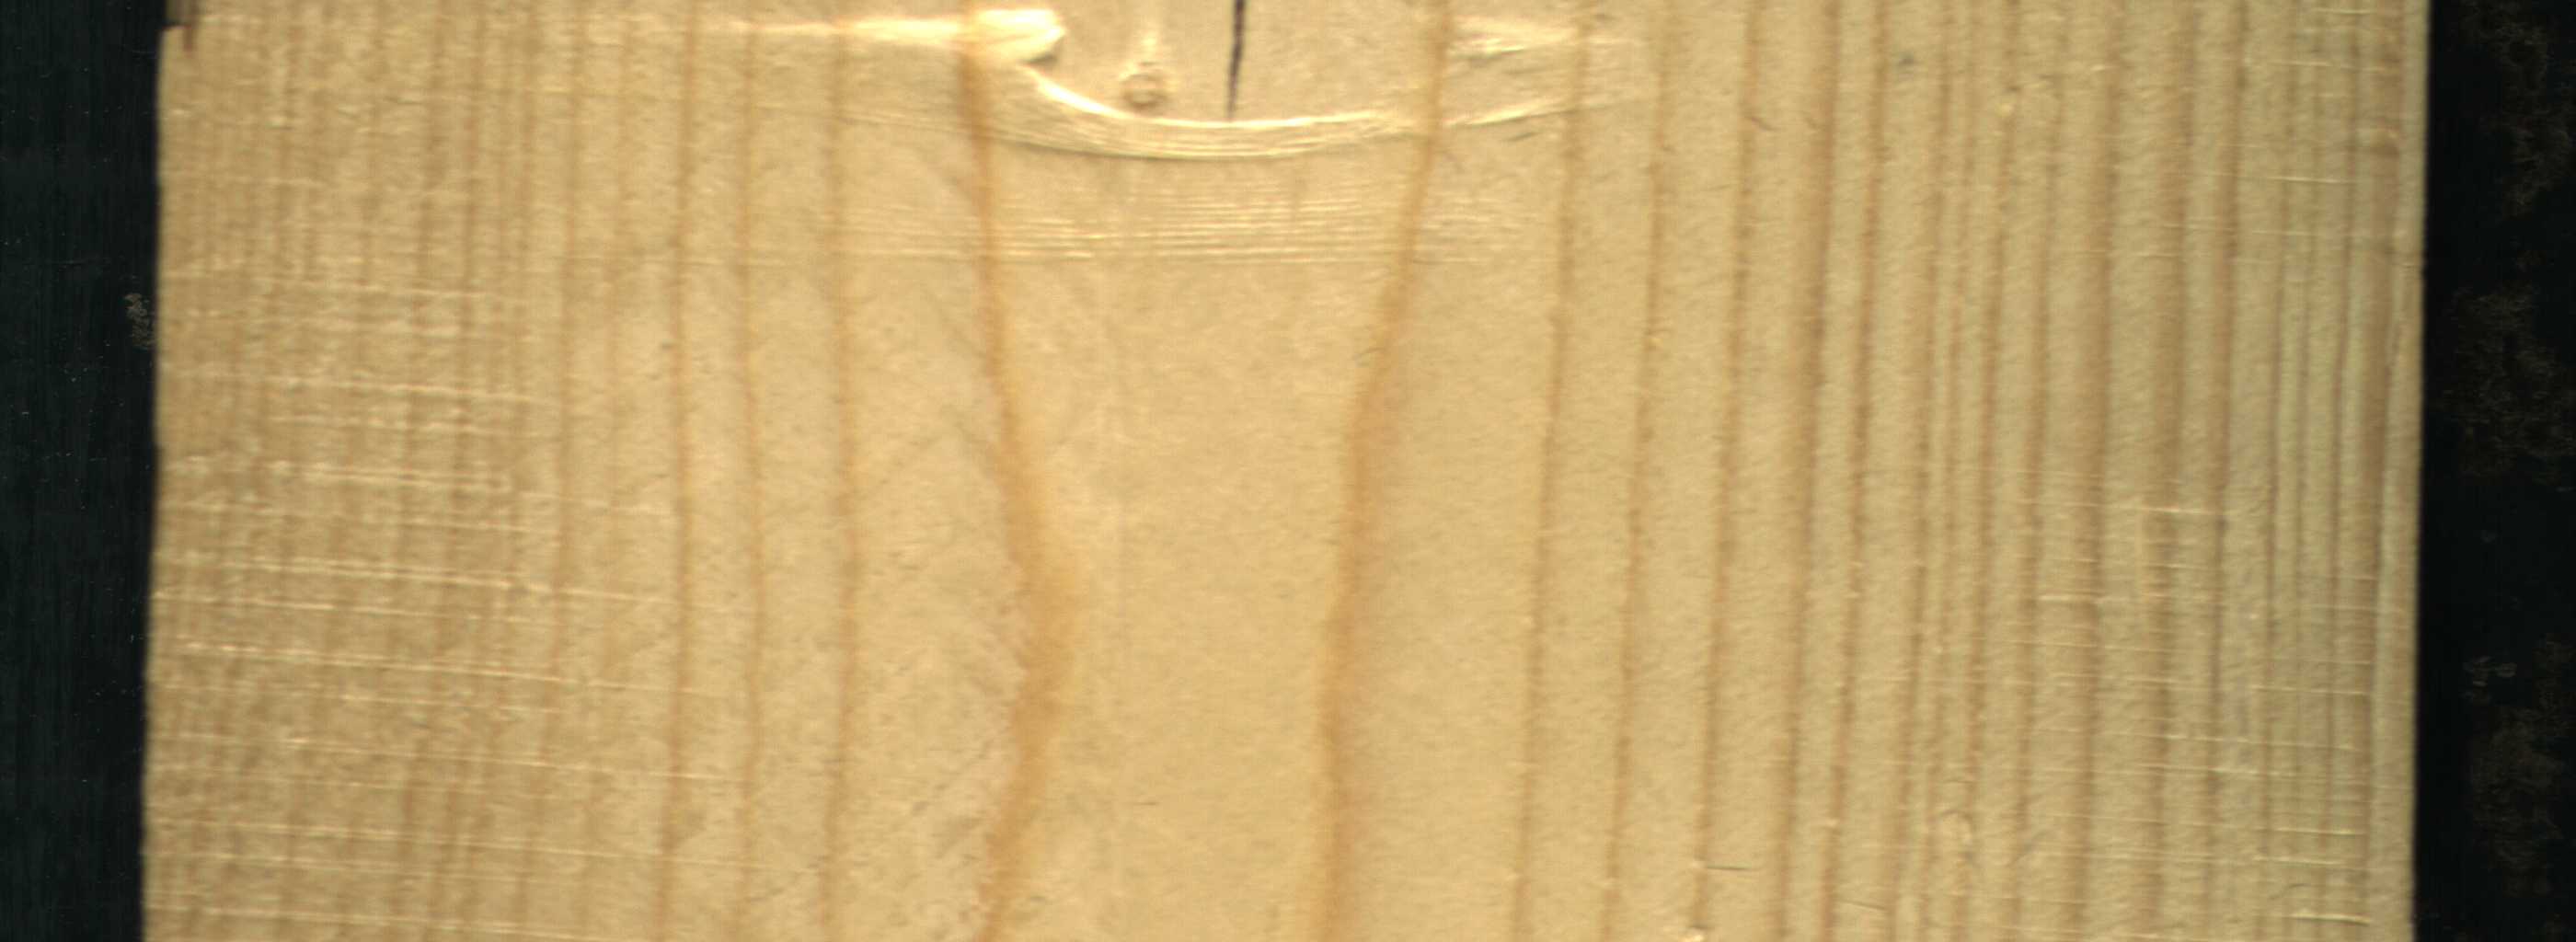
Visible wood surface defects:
Crack